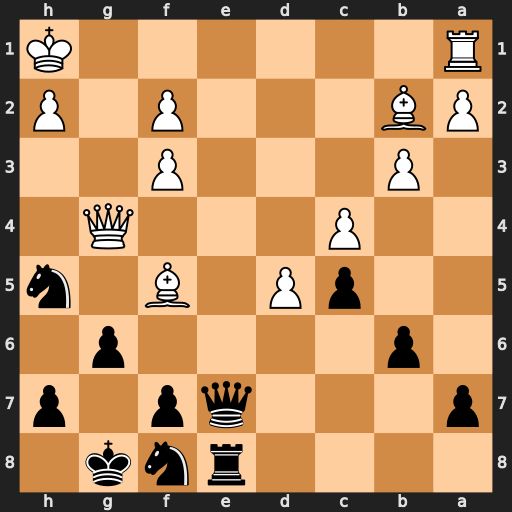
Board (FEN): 4rnk1/p3qp1p/1p4p1/2pP1B1n/2P3Q1/1P3P2/PB3P1P/R6K
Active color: b
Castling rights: -
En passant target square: -
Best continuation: Qe2 Bc3 Qxf2